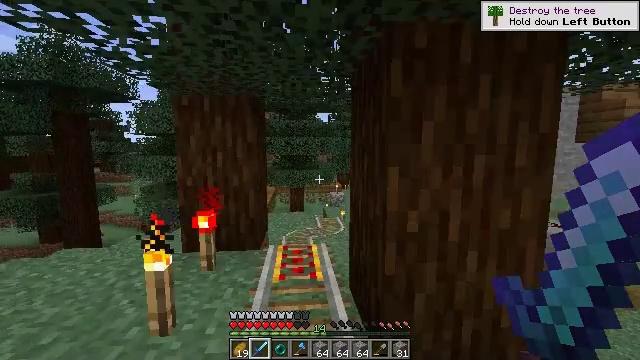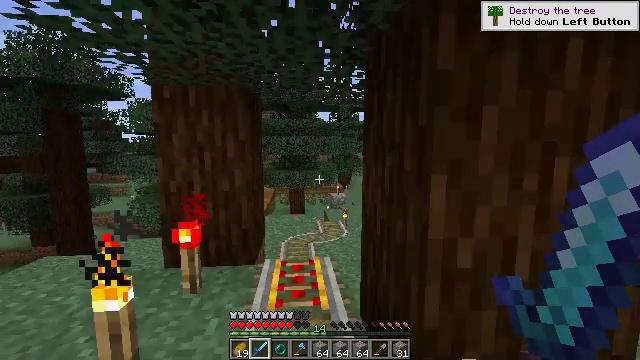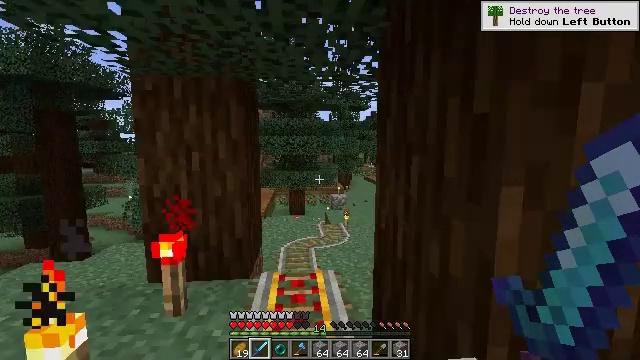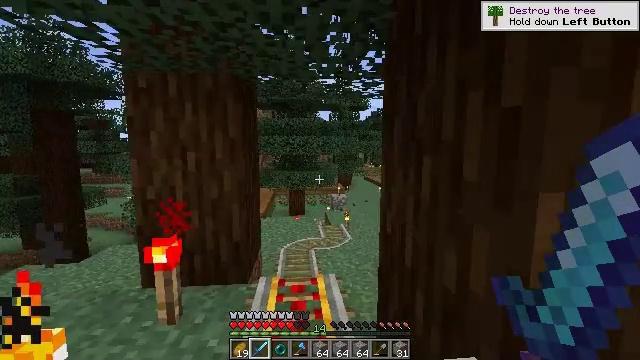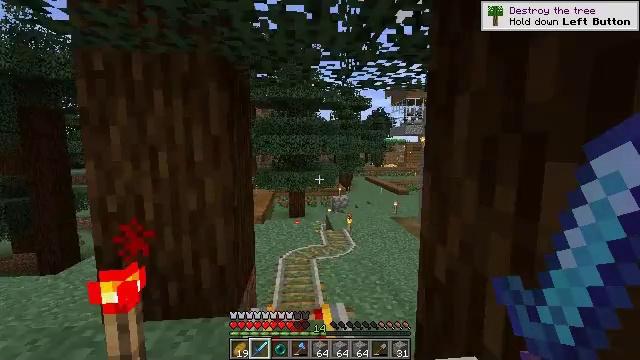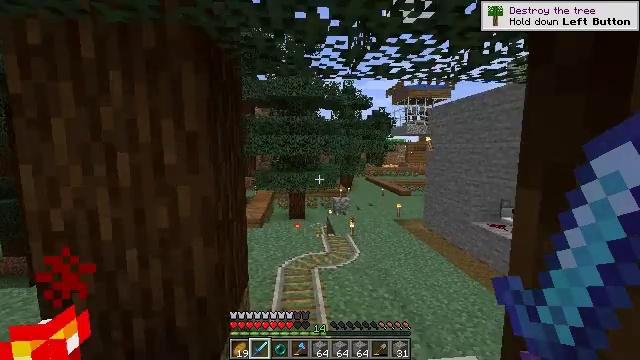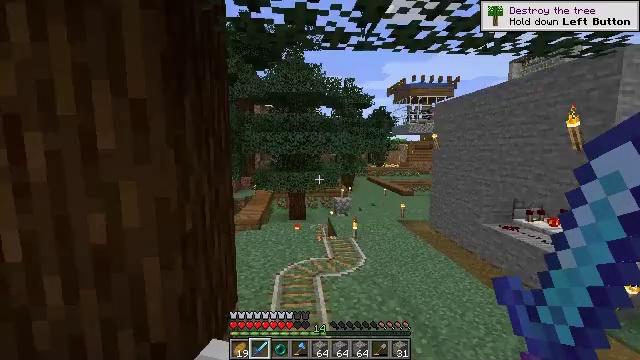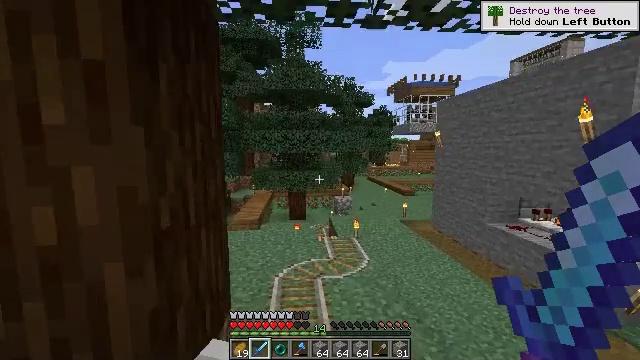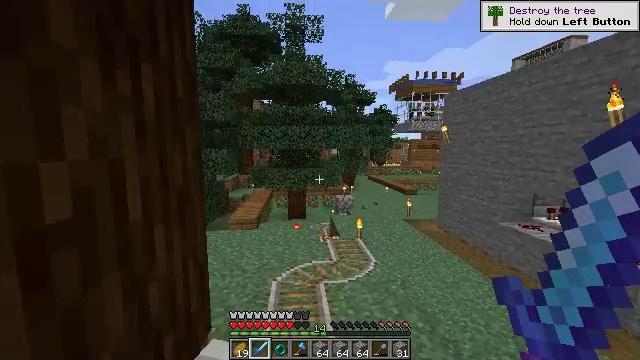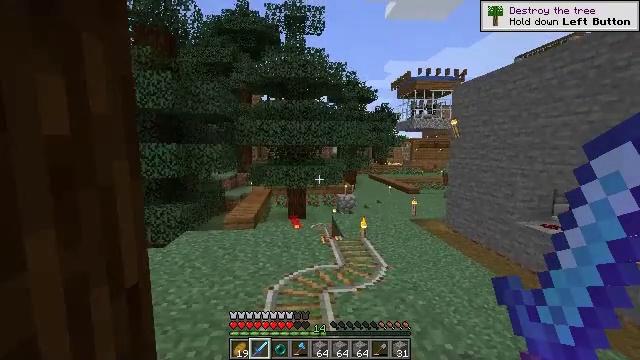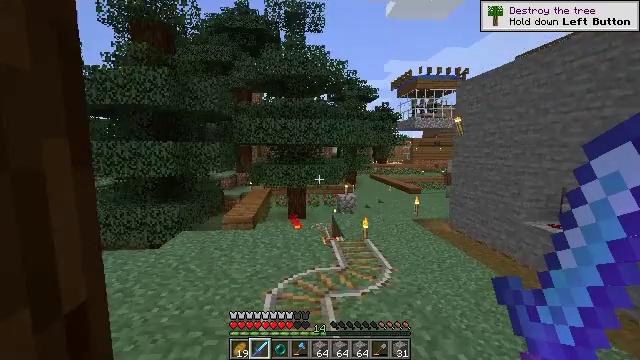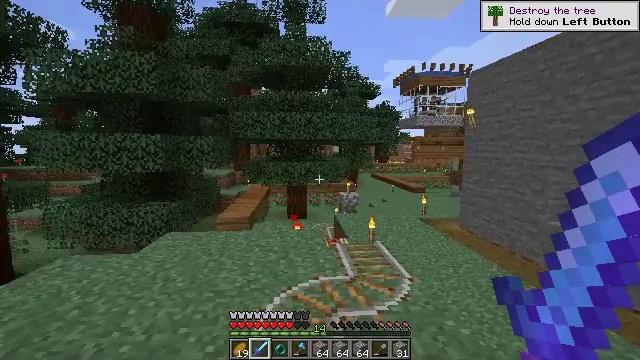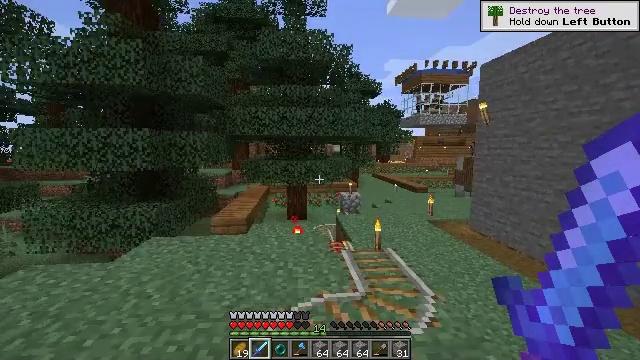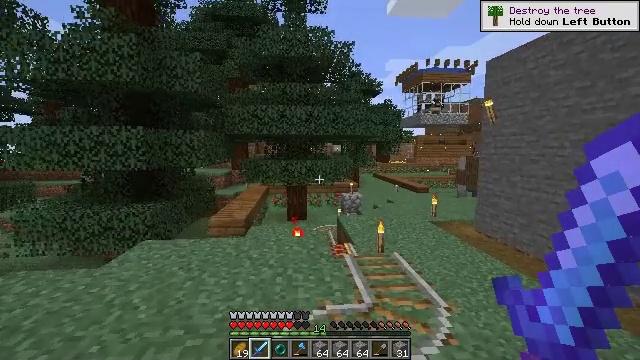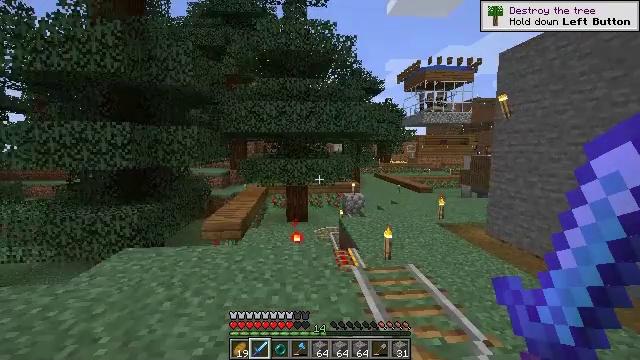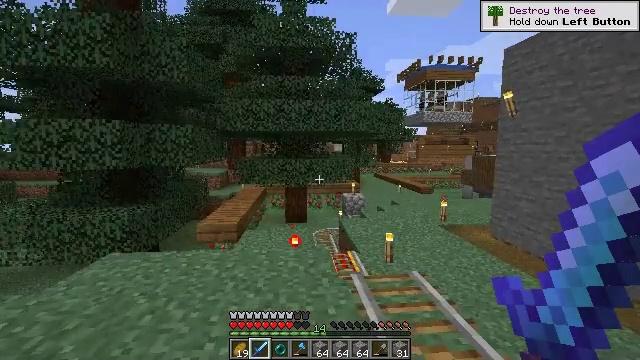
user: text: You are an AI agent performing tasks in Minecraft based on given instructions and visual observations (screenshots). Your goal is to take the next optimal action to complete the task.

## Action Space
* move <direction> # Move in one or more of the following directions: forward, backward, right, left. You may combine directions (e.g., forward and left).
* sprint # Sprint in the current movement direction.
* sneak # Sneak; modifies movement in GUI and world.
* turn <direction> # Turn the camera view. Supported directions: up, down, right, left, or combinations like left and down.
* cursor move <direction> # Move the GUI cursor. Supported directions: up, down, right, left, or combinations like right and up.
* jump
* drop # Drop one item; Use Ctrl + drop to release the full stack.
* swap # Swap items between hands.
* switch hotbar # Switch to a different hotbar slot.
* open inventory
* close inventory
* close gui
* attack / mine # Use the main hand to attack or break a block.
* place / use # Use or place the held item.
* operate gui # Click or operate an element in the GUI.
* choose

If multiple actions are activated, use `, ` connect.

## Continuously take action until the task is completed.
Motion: motion action
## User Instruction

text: Retrieve the torch.
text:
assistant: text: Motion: no_op
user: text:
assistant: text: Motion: no_op
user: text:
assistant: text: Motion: no_op
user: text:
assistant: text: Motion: no_op
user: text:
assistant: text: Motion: no_op
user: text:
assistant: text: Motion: no_op
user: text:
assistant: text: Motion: no_op
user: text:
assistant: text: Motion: no_op
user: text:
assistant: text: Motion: no_op
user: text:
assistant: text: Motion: no_op
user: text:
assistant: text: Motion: no_op
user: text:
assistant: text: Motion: no_op
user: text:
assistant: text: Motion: no_op
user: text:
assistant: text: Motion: no_op
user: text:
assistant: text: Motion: no_op
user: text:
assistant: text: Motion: no_op
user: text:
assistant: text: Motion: no_op
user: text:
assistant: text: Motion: no_op
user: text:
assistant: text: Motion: no_op
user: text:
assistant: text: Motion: no_op
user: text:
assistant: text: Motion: no_op
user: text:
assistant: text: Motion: no_op
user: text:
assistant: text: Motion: no_op
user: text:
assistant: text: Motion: no_op
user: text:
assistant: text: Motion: no_op
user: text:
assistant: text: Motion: no_op
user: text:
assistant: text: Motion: no_op
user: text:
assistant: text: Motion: no_op
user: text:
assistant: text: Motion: no_op
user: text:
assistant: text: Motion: no_op